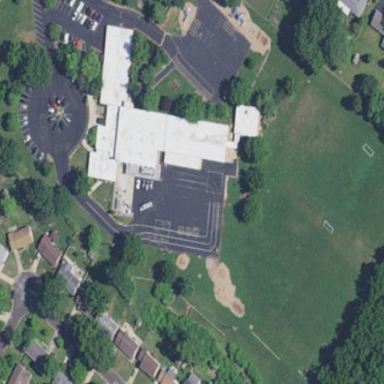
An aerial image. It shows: School.